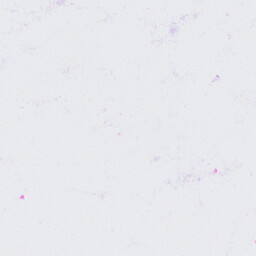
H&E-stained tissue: Cervix